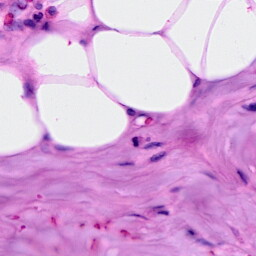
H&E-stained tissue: Breast